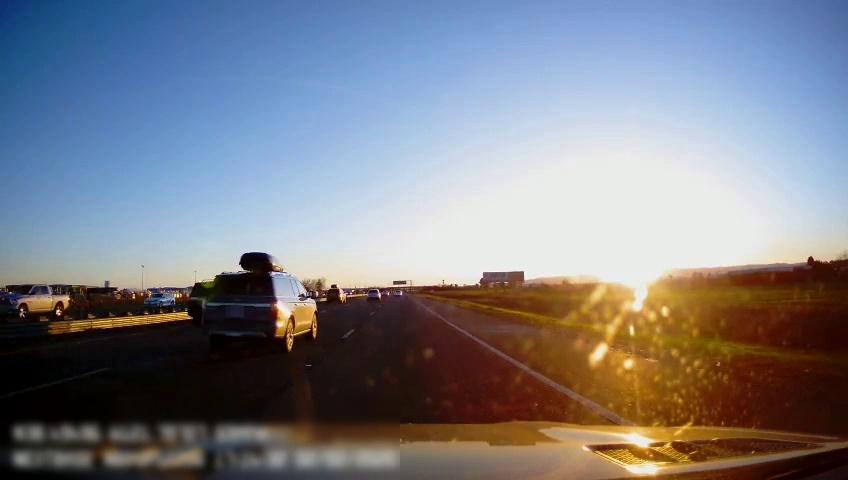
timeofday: Day
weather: Sunny
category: Drivable Space
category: Vehicles | SUV
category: Vehicles | SUV
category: Vehicles | SUV
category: Vehicles | SUV
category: Vehicles | Car
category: Vehicles | Truck
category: Lanes | Alternate Lane
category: Lanes | Alternate Lane
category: Lanes | Current Lane
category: Lanes | Alternate Lane
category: Traffic | Signs